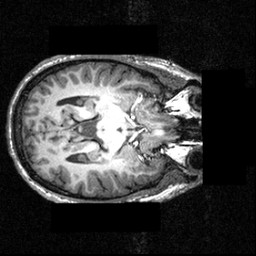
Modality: T1w
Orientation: axial
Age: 20
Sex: male
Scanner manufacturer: siemens
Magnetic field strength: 3.951 T
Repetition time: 1.5 s
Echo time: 0.00335 s